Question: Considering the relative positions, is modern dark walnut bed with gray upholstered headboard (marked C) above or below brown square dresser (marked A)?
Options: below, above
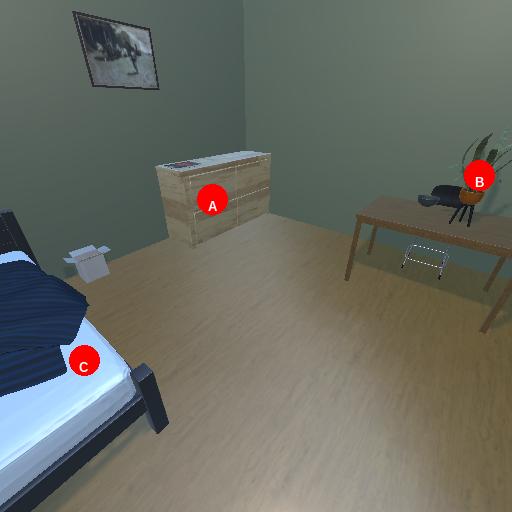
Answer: below